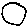
Label: circle